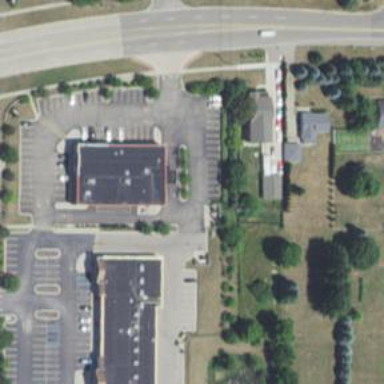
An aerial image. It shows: Pharmacy providing healthcare services.